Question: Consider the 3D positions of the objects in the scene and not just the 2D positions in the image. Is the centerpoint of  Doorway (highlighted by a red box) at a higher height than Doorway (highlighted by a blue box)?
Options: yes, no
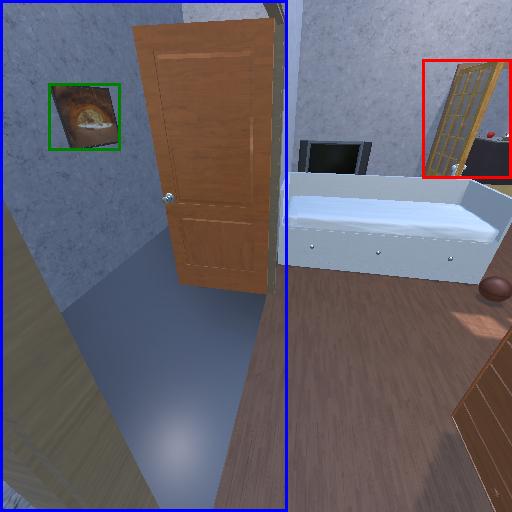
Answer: yes